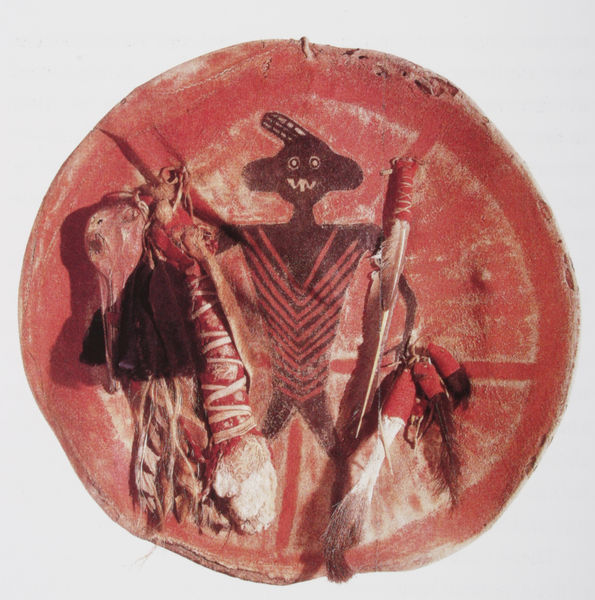
Titel: Dekoriertes Schutzschild
Künstler: Sore (Arapoosh) Belly
Standort: Washington, D.C.
Institution: National Museum of the American Indian
Schlagwörter: angriff, feder, kopf, kämpfer, körper, mann, vogel, weiß, braun, frau, haar, hut, mund, schmuck, schwarz, symbol, zeichnung, rot, tuch, malerei, muster, arme, augen, band, böse, falten, federn, gesicht, kleidung, mensch, messer, rahmen, schale, schädel, schüssel, teller, tod, tot, hals, erde, figur, schnur, ohren, kreis, rund, sack, keramik, ton, beine, relief, lehm, abstrakt, afrika, modern, linien, naiv, rand, krieg, gestreift, streifen, plastik, platte, striche, assemblage, collage, gestalt, bemalt, foto, fotografie, photographie, knochen, penis, neger, schild, blut, hängen, lappen, medaillon, kreuz, linie, rippen, plastisch, schraffur, schwert, waffen, waffe, stilisiert, kunst, jagd, puppe, grinsen, kollage, photo, geometrisch, bedrohung, skelett, zähne, anhänger, soladt, jäger, teufel, leder, krieger, durchsichtig, gebunden, wut, opfer, medaille, federschmuck, bänder, bemalung, kunsthandwerk, objekt, köcher, schrei, primitiv, pfeile, volkskunst, objekte, münze, fratze, geist, zahn, totem, figut, schwrz, trophäen, kult, einwohner, indianer, ureinwohner, gebeine, zeug, relikt, unregelmäßig, indigen, afrikanisch, australien, ethno, fetisch, schwarzer mann, mut, urmensch, verschnürt, indios, skalp, umwickelt, eingeborener, geder, grosse, hängendes zeug, materialcollage, schwarze federn, vodoo, voodoo, zeug hängt, medizinmann, vogelfedern, 3d, vuduu, afirka, zahn#, aboriginie